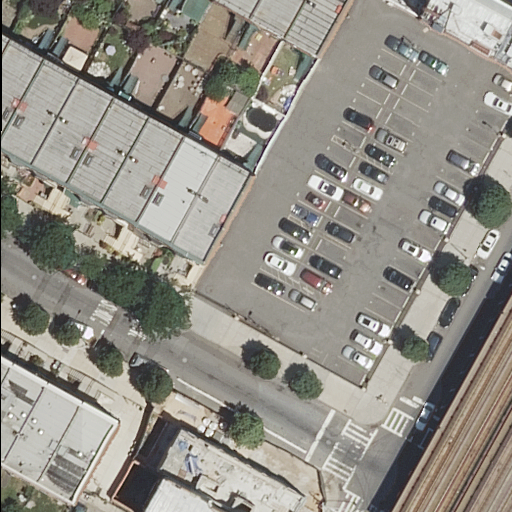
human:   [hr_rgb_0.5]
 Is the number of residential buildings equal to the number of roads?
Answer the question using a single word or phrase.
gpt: no

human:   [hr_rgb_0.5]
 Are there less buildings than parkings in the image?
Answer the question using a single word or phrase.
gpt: no

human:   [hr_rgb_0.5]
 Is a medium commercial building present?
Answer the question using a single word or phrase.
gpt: no

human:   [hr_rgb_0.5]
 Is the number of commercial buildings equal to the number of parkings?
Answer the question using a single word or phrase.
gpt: no

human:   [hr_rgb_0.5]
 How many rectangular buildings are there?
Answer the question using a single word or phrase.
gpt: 19

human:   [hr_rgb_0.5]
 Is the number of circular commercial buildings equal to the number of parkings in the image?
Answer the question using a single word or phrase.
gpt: no

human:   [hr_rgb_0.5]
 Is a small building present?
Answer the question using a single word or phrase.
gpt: yes

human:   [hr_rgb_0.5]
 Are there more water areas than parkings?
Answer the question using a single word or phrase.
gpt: no

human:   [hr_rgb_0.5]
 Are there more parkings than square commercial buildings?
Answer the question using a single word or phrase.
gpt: yes

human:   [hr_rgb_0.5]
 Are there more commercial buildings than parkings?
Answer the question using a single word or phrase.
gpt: no

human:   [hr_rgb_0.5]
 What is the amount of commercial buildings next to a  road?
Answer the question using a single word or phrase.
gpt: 0

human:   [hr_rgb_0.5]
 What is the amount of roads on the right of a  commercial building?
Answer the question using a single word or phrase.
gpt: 0

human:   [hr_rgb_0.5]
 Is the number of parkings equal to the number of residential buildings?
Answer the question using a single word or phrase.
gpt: no

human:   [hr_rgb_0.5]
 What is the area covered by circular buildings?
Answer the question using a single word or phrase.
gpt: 0m2

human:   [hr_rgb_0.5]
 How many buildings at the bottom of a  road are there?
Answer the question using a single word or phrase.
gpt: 6

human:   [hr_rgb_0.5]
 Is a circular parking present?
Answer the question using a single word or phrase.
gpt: no

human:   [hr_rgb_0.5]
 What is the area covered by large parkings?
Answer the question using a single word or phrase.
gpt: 0m2

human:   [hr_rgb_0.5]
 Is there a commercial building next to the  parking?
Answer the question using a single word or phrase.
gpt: no

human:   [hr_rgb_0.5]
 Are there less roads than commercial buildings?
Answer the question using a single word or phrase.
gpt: no

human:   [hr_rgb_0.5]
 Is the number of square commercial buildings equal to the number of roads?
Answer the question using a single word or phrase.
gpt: no

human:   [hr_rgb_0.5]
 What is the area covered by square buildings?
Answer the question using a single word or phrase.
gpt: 0m2

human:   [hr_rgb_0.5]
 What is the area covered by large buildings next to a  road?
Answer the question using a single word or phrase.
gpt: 1449m2

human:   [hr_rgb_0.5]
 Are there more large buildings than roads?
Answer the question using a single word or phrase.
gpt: no

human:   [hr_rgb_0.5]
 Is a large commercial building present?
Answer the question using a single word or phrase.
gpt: no

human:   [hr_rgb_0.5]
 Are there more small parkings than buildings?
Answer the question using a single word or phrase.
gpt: no

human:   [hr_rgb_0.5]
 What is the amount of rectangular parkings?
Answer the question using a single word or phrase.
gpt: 1

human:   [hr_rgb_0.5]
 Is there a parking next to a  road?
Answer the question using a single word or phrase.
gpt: yes

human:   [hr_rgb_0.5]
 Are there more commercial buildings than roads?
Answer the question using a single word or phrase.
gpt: no

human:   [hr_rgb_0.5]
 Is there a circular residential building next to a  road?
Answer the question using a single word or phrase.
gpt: no

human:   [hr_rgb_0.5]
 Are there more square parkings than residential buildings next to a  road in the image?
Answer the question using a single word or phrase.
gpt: no

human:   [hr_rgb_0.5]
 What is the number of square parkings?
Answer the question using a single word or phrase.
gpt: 0

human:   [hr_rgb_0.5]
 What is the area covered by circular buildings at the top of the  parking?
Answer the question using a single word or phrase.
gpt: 0m2

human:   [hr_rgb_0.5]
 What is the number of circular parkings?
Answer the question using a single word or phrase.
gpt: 0

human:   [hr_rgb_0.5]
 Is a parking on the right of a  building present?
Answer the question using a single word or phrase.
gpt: yes

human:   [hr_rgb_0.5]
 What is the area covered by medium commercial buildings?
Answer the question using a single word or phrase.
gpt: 0m2

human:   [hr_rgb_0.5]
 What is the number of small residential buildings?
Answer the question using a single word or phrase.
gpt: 6